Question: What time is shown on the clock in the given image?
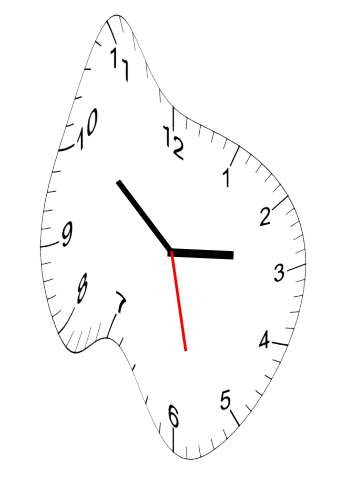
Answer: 02:51:28